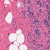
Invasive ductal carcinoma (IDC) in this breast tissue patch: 0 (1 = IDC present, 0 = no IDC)